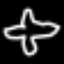
Label: airplane